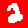
Digit: 2